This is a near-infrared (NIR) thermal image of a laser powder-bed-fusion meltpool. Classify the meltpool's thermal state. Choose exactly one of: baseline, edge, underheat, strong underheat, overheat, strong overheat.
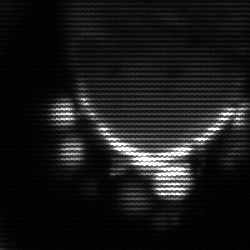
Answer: baseline